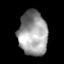
Tissue: lung
Cell type: Myeloid cells
Senescence score: 0.2301
Nuclear area (px): 1250
Mean DAPI intensity: 156.041